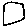
Label: square